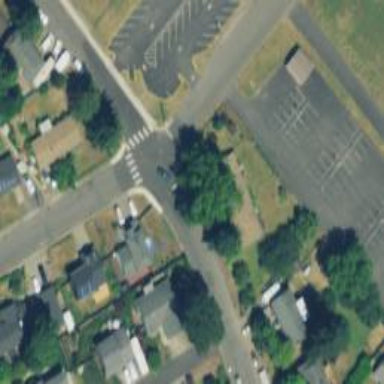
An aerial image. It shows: Crossing on the road.